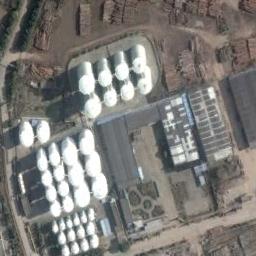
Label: storage_tank